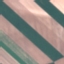
Land use / land cover class: AnnualCrop